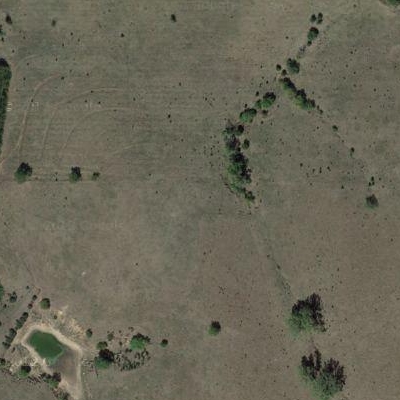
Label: aGrass